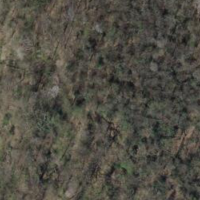
EUNIS habitat code: 41
Species observed at this site:
Diospyros lotus